Question: I have added two jar files to my internal repository and created its corresponding folder directory as shown below in image. but it is showing compile time error in my pom.xml where i have added the dependency for both the jars, saying "Missing artifact common:common-jar:jar:1.0" and "Missing artifact mediator:mediator-jar:jar:1.0"

look at my pom.xml below
'''
<properties>
<jdk.version>1.7</jdk.version>
<project.build.sourceEncoding>UTF-8</project.build.sourceEncoding>
<!-- Maven plugin & MOJO versions -->
<version.maven-compiler-plugin>3.1</version.maven-compiler-plugin>
</properties>
<repositories>
<repository>
<id>in-project</id>
<name>In Project Repo</name>
<url>file://${basedir}/libs</url>
</repository>
</repositories>
<dependencies>
<dependency>
<groupId>common</groupId>
<artifactId>common-jar</artifactId>
<version>1.0</version>
</dependency>
<dependency>
<groupId>mediator</groupId>
<artifactId>mediator-jar</artifactId>
<version>1.0</version>
</dependency>
</dependencies>
'''
please suggest what to do.
I think there is some problem identifying value for but i have also tried as well, it is also not working.
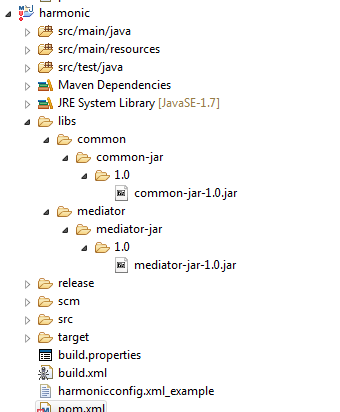
Answer: The problem lies in your url tag. Instead of '<url>file://${basedir}/libs</url>' try removing the double slash before '${basedir}': '<url>file:${basedir}/libs</url>'
You have a nice guide <URL> if you want to check it.